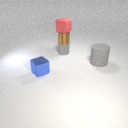
small gray rubber cylinder below small red rubber cube